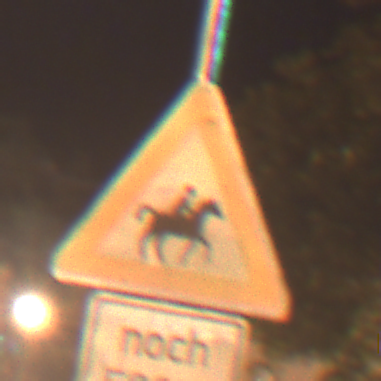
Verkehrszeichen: ReiterLinks
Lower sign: LaengeEinerStrecke3
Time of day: Night
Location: Outdoor (Urban)
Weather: PartlyCloudy
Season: NotSpecified
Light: Artificial